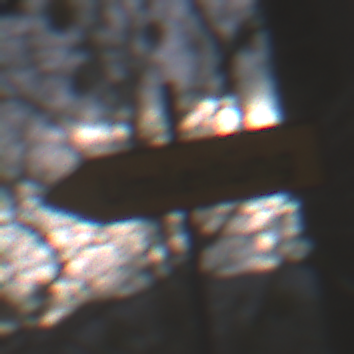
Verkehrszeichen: UmleitungswegweiserLinksweisend
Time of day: MorningAfternoon
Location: Outdoor (Nature)
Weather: PartlyCloudy
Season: NotSpecified
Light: Natural